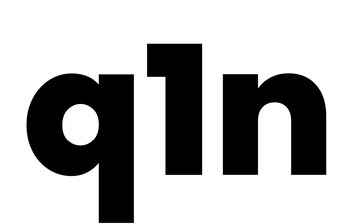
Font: Poppins-ExtraBold